Question: Anyone have a clue how to go about coding this type of style. I tried a background top image and the borders for the rest and trying to use z-index(dropdown under the parent nav) but that becomes very messy really fast. I am looking for a clean way of coding this in CSS any ideas would be extraordinarily helpful. Thanks!

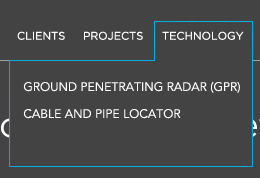
Answer: I would do this with some 'absolute' positioning, 'border' and ':hover'.
Sample HTML:
'''
<div class="top">
Technology
<div>
Extra options
</div>
</div>
'''
Sample CSS:
'''
.top {
background: grey;
border: 1px solid purple;
position: relative;
}
.top > div {
background: grey;
border: 1px solid purple;
position: absolute;
left: -1px; /* or whatever works for your layout */
top: 28px; /* or whatever works for your layout */
z-index: -1;
display: none;
}
.top:hover {
border-bottom: 0;
}
.top:hover > div {
display: block;
}
'''
Here is a <URL> for you with some more styling.